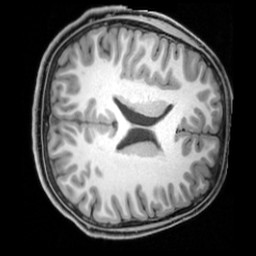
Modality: T1w
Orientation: axial
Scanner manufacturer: siemens
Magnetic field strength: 3 T
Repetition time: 1.9 s
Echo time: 0.00397 s